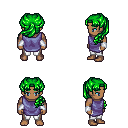
a pixel art fantasy rpg character, male body template, human, dark skin, chain tabard jacket, white pants, green princess hairstyle, white cloth bracers, four views (front, back, left, right), 2x2 character sprite sheet, small pixel art, hard edges, no anti-aliasing